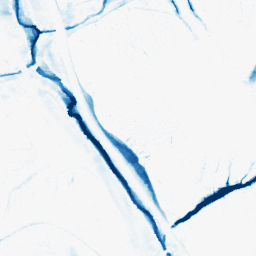
Category: morphological
Decomposition family: morphological_ellipse
Decomposition parameters: operation: closing
width: 10
height: 20
Upsampling method: quartic
Upsampling parameters: scale: 8
Upsampling scale: 8